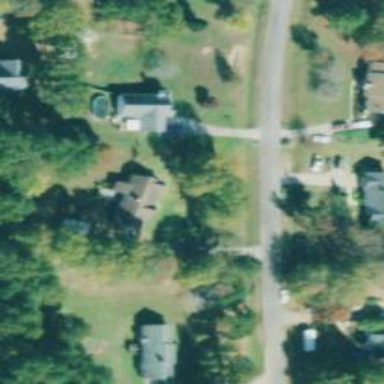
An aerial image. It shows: Driveway.